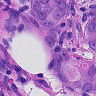
Metastatic tissue present: yes